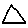
Label: triangle